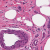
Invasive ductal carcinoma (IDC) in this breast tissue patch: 0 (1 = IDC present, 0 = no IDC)